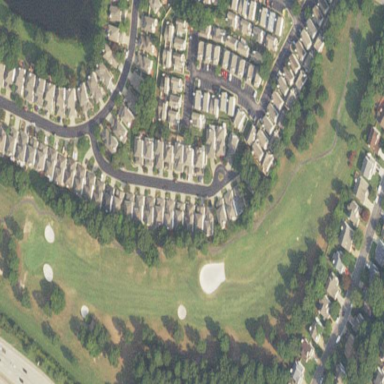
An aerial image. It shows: Area with grass used as rough in golf course.